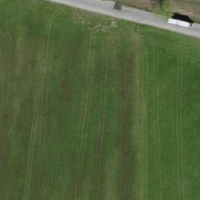
EUNIS habitat code: 52
Species observed at this site:
Corvus corone